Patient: sex M, age 55
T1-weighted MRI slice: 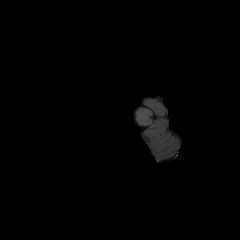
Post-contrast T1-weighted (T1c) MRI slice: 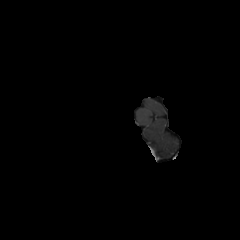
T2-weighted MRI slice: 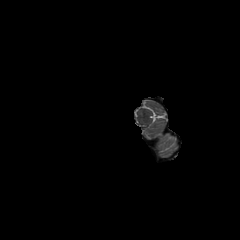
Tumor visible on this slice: no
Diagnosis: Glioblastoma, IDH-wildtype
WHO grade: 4